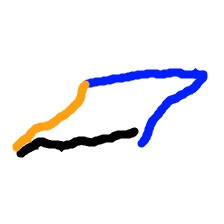
Shape: parallelogram